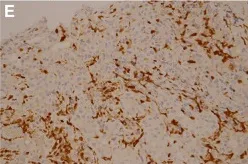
Pathology findings.loss of expression of methylthioadenosine phosphorylase 20x in panels.
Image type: pathology (immunostaining)